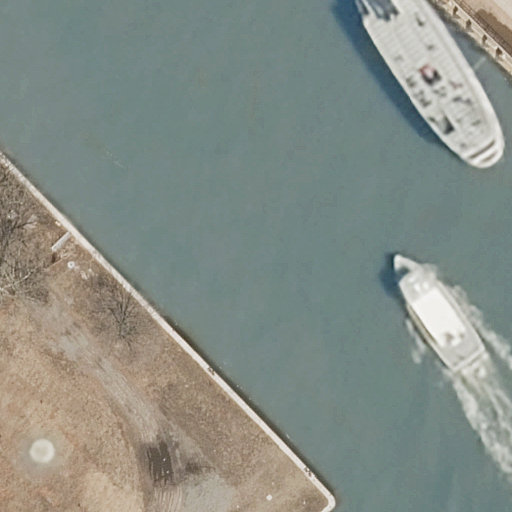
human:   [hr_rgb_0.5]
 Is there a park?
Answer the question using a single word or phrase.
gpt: yes

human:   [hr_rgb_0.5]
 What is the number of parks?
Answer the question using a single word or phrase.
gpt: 1

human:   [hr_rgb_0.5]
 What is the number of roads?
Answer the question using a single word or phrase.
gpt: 1

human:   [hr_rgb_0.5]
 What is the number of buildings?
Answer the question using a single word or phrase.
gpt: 0

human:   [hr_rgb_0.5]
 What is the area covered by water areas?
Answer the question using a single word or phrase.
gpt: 7922m2

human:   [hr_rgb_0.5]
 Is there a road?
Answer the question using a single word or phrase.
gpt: yes

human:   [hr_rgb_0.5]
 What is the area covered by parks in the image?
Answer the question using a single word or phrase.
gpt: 10603m2

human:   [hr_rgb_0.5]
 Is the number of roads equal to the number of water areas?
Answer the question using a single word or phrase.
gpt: yes

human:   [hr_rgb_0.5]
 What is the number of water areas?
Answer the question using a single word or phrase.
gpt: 1

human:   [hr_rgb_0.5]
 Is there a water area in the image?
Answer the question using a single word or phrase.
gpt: yes

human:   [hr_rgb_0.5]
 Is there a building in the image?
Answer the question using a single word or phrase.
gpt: no

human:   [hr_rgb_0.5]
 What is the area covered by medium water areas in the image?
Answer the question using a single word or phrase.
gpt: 0m2

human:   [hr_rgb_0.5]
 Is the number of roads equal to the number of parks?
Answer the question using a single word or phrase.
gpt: yes

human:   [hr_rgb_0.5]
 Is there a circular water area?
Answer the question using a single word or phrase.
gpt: no

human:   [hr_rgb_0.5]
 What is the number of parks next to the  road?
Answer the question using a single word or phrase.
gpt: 1

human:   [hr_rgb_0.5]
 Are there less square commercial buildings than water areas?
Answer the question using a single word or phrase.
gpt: yes

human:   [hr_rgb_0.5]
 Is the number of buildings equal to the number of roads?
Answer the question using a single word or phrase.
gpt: no

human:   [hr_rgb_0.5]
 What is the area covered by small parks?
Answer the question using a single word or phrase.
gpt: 0m2

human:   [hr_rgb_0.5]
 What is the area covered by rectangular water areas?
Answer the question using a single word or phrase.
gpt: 0m2

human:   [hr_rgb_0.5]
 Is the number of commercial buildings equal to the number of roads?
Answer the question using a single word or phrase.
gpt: no

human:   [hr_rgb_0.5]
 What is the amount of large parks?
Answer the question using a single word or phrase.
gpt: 1

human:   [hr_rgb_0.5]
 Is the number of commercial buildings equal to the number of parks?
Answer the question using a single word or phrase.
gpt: no

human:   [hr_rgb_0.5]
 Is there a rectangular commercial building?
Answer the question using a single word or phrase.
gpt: no

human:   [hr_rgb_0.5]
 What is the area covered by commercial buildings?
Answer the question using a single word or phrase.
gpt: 0m2

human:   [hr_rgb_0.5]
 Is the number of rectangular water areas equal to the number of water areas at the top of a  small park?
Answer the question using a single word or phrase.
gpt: yes

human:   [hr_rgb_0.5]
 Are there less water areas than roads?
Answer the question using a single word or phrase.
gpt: no

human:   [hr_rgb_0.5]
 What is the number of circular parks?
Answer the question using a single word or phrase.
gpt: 0

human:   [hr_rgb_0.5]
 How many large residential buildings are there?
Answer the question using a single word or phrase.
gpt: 0

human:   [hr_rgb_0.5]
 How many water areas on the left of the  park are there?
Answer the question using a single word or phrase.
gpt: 1

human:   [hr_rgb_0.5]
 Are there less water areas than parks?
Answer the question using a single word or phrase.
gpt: no

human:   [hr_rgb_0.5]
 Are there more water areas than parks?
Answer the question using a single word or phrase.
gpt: no

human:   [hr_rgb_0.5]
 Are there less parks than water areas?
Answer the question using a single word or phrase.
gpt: no

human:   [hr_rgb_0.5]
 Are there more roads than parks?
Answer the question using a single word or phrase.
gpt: no

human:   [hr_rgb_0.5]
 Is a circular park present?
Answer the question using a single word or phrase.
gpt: no

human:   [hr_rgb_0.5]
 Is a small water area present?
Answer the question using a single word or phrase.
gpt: no

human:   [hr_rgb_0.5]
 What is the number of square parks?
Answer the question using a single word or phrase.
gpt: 0

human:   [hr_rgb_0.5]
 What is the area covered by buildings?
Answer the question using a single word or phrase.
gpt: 0m2

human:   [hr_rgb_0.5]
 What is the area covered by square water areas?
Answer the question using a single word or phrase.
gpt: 0m2

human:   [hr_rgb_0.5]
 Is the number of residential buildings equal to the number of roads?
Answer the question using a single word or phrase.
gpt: no

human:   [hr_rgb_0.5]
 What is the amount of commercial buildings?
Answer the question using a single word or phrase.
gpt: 0

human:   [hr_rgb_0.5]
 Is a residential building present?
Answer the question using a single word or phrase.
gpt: no

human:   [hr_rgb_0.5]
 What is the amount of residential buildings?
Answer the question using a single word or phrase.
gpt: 0

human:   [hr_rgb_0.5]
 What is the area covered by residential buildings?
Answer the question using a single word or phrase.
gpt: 0m2

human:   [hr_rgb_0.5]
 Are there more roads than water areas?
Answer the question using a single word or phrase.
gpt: no

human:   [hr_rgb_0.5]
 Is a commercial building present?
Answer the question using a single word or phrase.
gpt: no

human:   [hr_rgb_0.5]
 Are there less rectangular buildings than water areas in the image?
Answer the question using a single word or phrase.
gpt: yes

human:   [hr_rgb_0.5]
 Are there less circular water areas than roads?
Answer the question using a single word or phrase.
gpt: yes

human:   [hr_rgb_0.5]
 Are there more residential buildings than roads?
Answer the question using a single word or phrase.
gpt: no

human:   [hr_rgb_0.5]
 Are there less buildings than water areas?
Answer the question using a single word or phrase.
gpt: yes

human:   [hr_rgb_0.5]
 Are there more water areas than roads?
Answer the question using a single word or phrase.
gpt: no

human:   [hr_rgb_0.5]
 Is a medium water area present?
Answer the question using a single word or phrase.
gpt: no

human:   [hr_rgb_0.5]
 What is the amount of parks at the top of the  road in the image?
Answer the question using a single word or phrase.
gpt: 1

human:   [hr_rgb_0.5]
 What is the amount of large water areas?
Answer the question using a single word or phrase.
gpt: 1

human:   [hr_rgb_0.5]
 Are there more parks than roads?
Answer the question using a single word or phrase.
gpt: no

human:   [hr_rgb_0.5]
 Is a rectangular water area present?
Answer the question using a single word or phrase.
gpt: no

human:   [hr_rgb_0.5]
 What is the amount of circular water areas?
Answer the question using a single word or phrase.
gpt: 0

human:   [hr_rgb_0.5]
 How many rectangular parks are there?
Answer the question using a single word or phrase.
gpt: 1

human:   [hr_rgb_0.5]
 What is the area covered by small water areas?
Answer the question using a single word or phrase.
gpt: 0m2

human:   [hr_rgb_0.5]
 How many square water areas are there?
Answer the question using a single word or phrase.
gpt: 0

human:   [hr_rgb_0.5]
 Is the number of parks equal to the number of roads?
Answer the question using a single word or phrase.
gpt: yes

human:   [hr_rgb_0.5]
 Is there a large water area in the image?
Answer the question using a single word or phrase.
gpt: yes

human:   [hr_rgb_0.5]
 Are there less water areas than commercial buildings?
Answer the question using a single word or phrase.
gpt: no

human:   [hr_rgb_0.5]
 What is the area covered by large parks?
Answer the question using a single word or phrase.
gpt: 10603m2

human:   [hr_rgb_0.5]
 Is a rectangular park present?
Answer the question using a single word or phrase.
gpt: yes